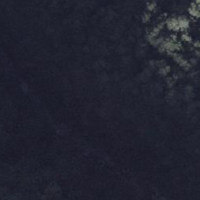
EUNIS habitat code: 44
Species observed at this site:
Rhododendron ferrugineum